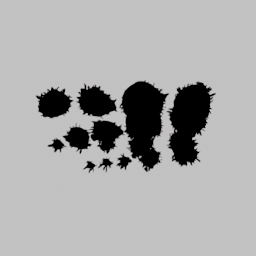
Label: nature